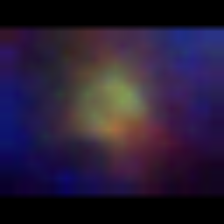
Taxon: NanoPlankton
Group: Other